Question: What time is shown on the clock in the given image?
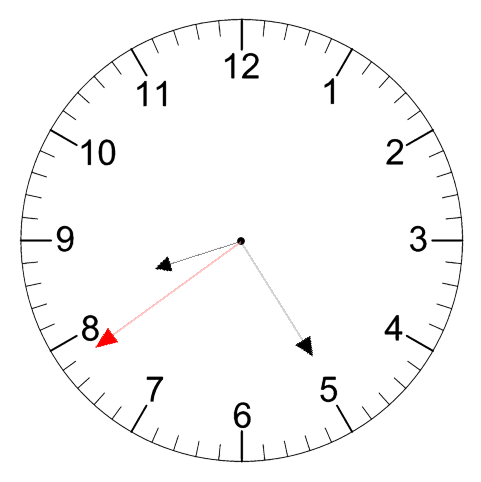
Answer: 08:24:39